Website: apple
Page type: address-validator
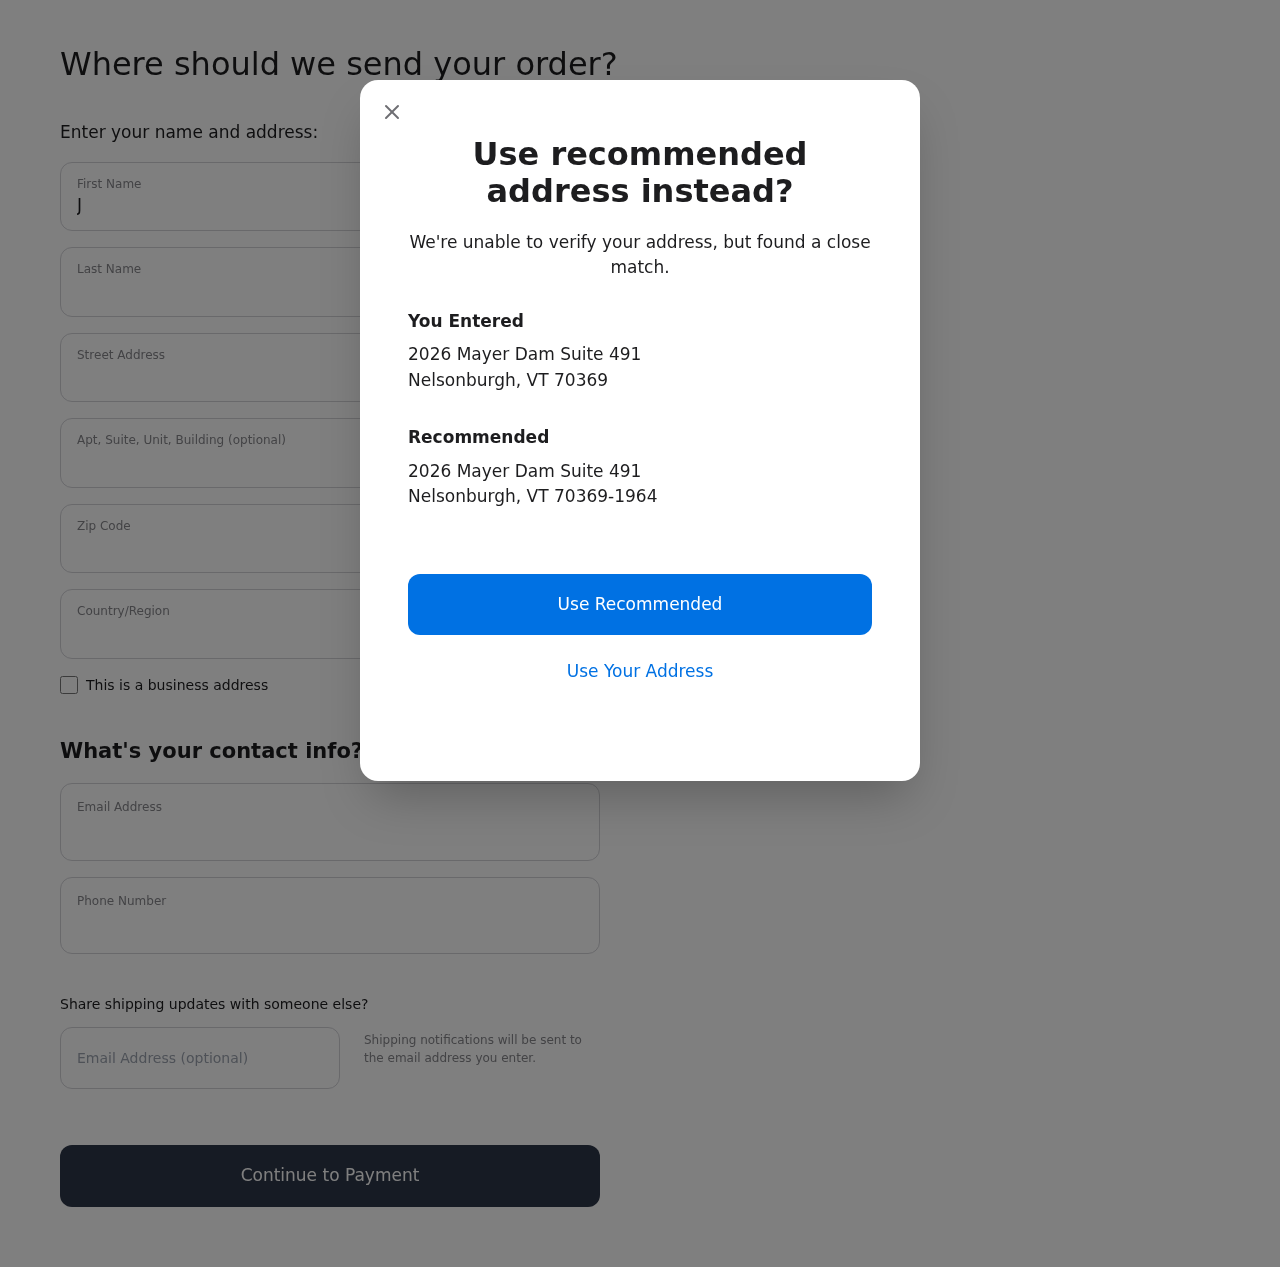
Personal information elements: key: PII_CITY
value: Nelsonburgh
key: PII_COUNTRY
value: United States
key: PII_EMAIL
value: james.johnson@gmail.com
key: PII_FIRSTNAME
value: James
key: PII_GIFT_EMAIL
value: stacey.nichols@yahoo.com
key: PII_LASTNAME
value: Johnson
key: PII_PHONE
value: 5002689470
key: PII_POSTCODE
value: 70369
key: PII_POSTCODE_FULL
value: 70369-1964
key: PII_STATE_ABBR
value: VT
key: PII_STREET
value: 2026 Mayer Dam Suite 491
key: PII_STREET2
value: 2026 Mayer Dam Suite 491
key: PII_STREET2
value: Apt. 155
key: PII_CITY2
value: Nelsonburgh
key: PII_STATE_ABBR2
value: VT